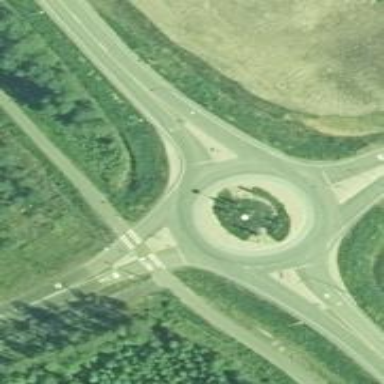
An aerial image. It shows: Tertiary road that leads to roundabout.